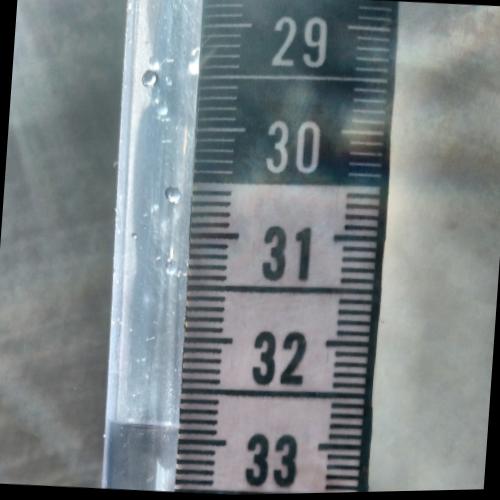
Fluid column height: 32.9 cm